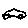
Label: car